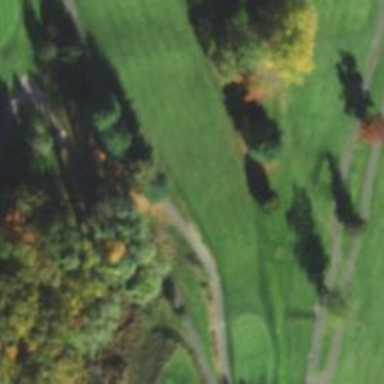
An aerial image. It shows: Golf fairway surrounded by grass.